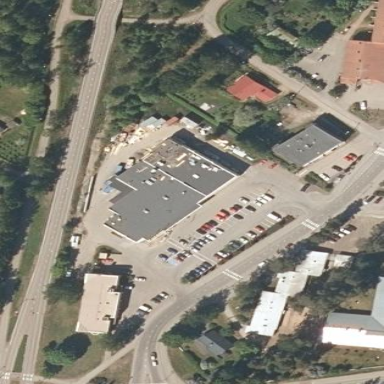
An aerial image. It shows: Retail building.